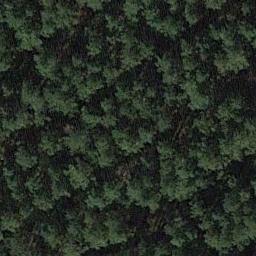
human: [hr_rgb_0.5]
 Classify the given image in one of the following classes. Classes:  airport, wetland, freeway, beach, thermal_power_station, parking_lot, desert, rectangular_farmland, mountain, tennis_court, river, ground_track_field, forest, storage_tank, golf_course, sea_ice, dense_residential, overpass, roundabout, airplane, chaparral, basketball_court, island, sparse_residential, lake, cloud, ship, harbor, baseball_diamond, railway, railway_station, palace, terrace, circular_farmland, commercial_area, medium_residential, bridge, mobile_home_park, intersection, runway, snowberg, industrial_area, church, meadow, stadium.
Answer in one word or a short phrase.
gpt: forest